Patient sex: M
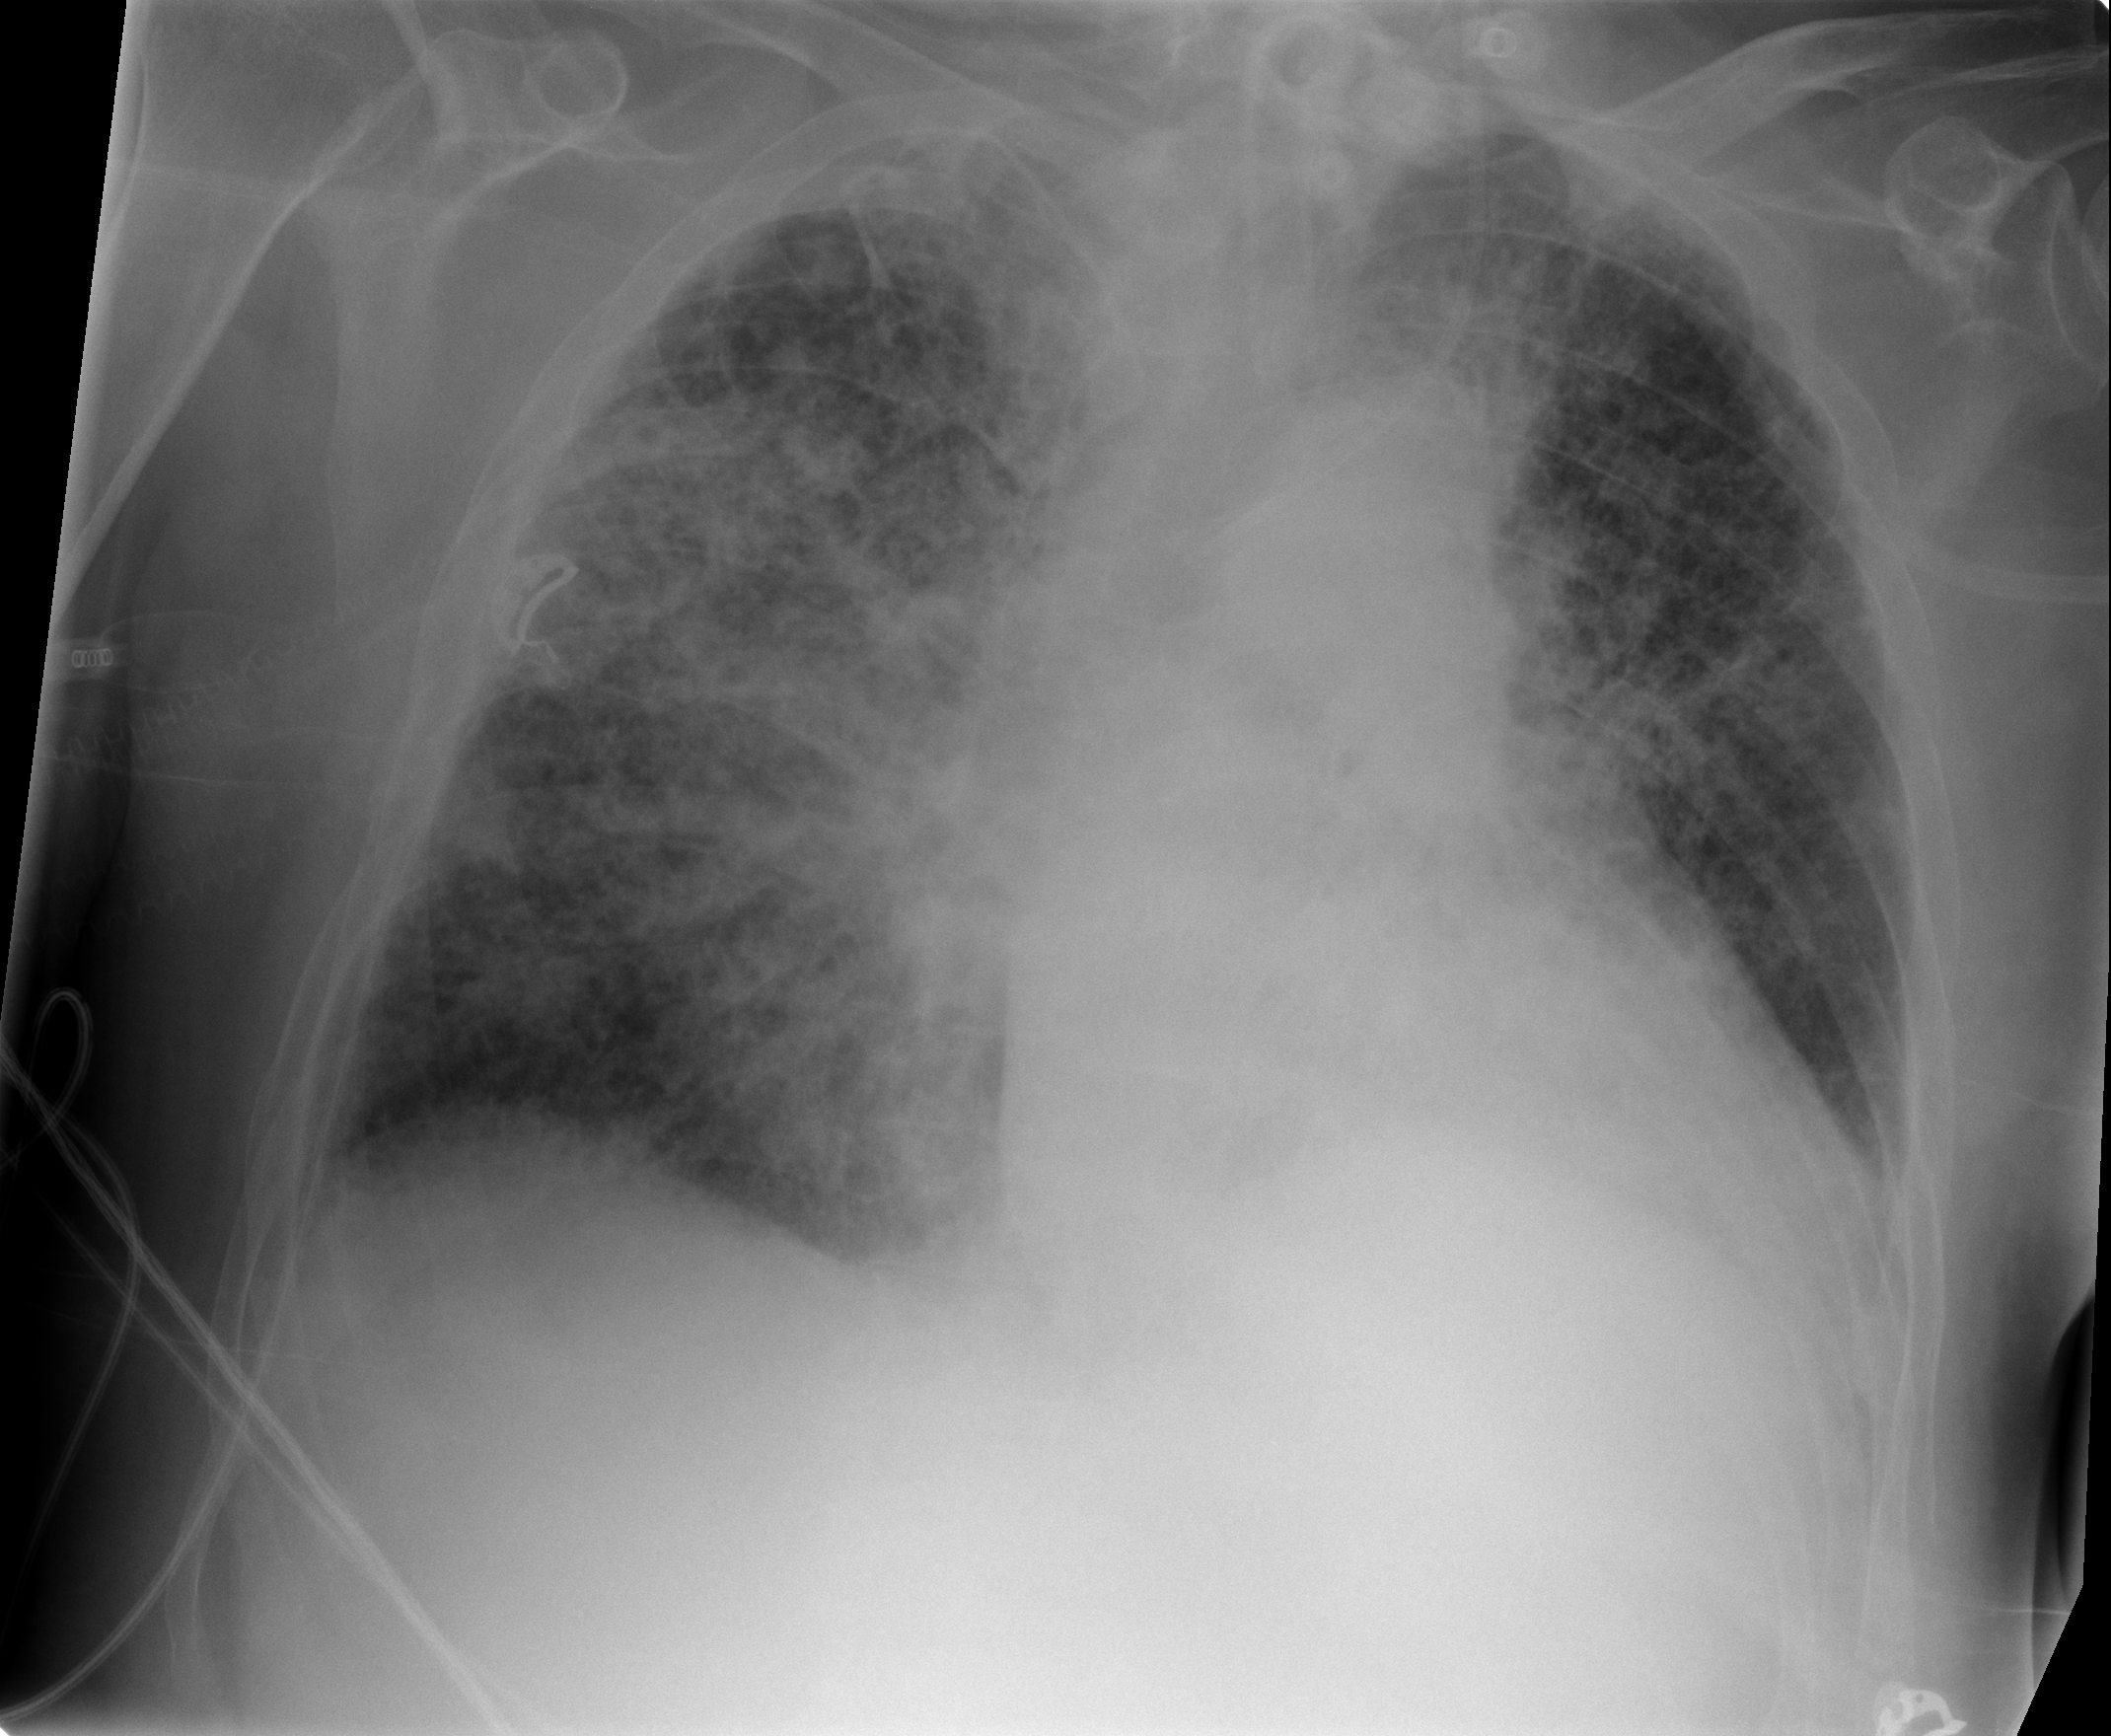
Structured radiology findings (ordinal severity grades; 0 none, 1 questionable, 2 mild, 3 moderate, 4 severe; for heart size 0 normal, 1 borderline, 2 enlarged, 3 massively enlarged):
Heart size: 0
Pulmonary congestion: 0
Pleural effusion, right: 1
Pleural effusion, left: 1
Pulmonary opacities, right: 4
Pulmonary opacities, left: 3
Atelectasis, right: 3
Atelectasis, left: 3